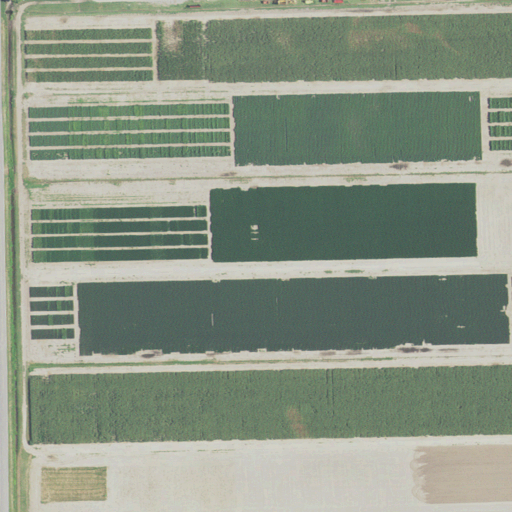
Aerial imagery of ridge(s) in Missouri named Barnes Ridge containing cultivated crops, open development, high intensity development, medium intensity development, and low intensity development